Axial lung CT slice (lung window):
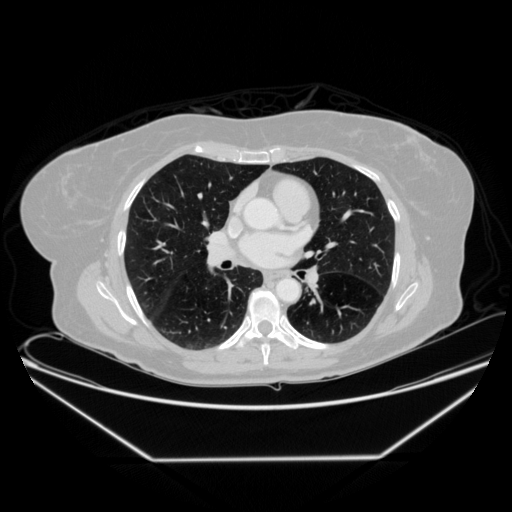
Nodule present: no